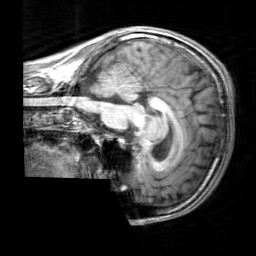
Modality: T1w
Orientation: sagittal
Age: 21
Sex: male
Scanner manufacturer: siemens
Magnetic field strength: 3 T
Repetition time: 2.3 s
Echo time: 0.00303 s